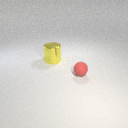
large yellow metal cylinder to the left of small red rubber sphere